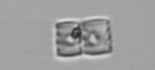
Label: Bacillariophyceae_morphotype1